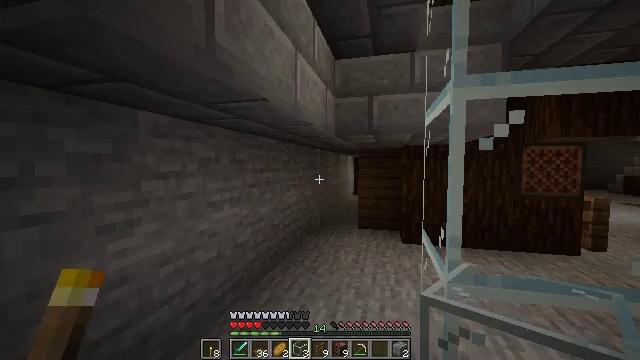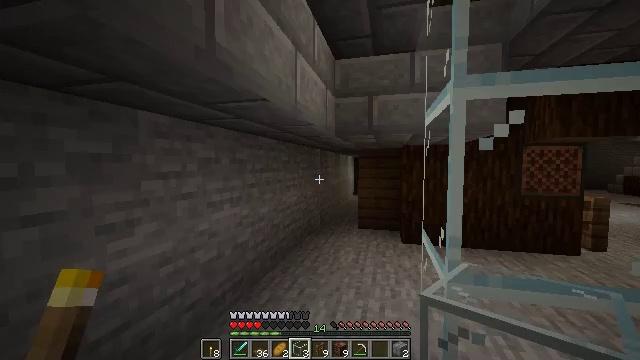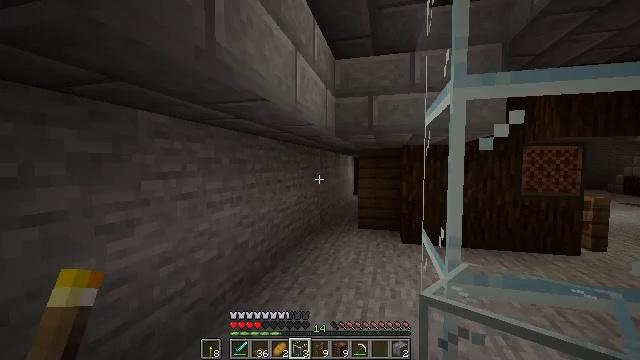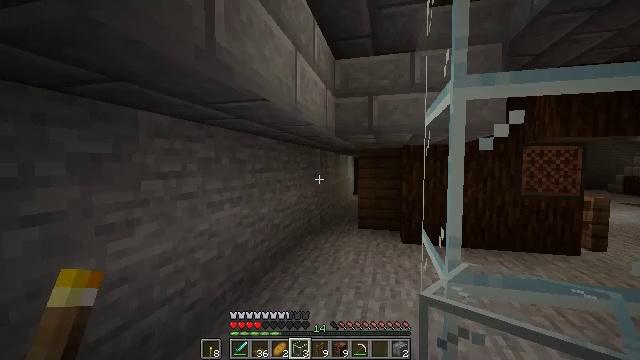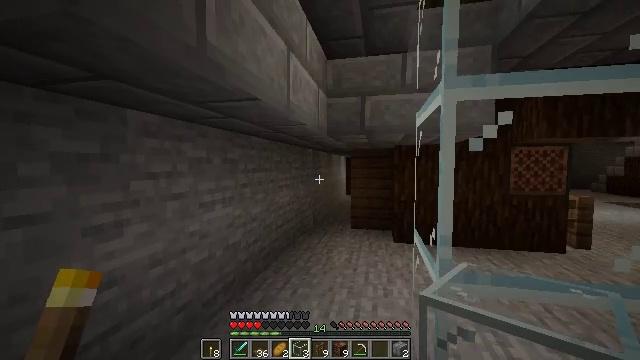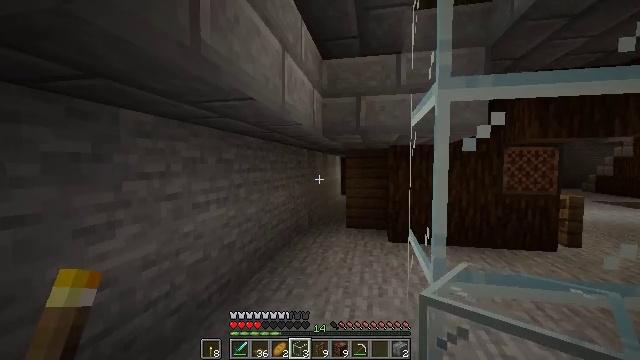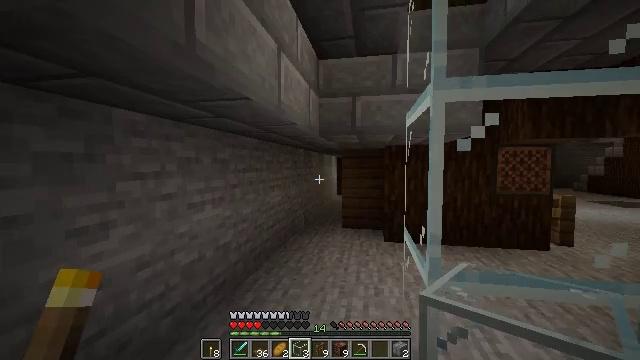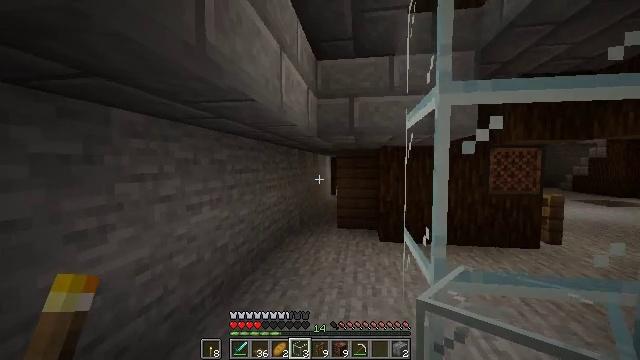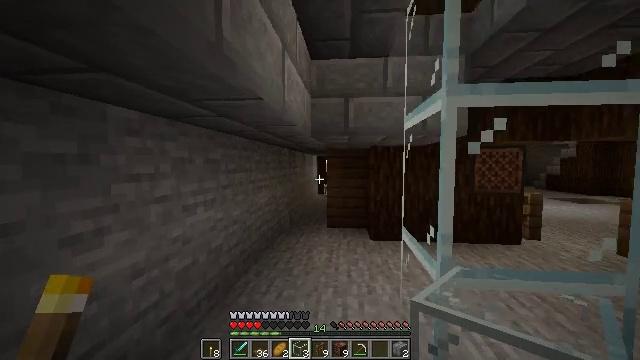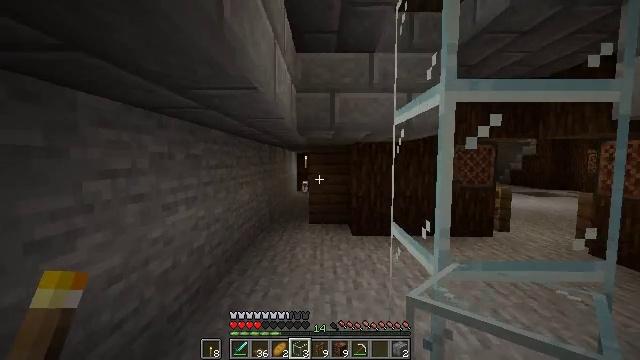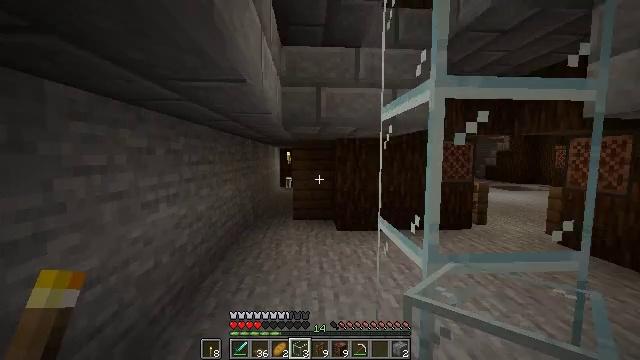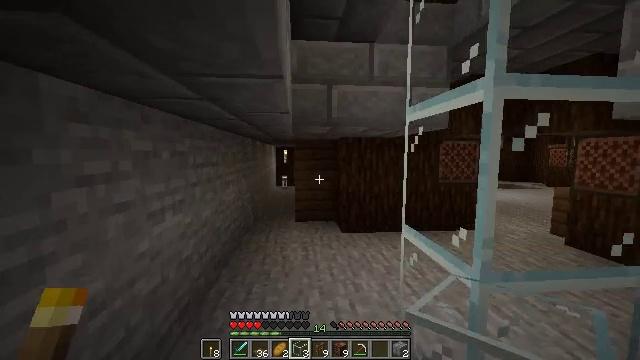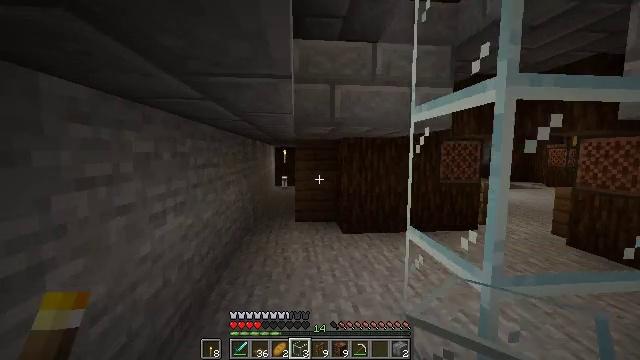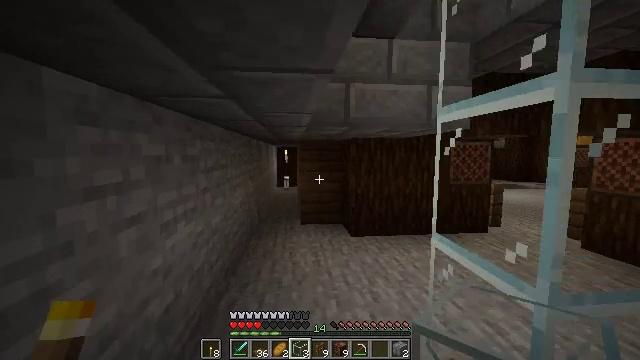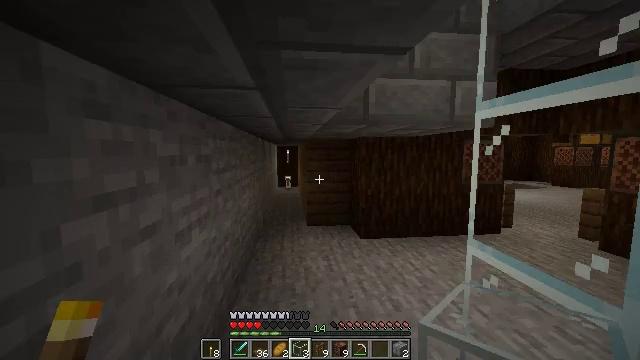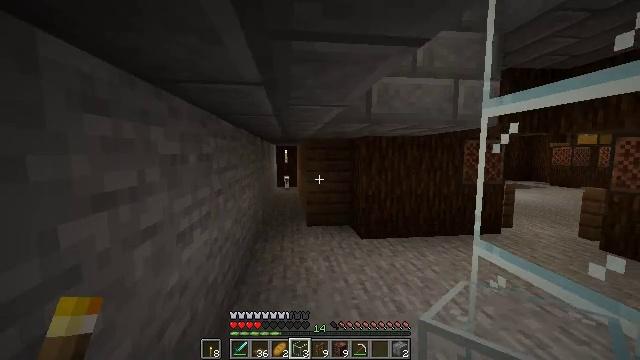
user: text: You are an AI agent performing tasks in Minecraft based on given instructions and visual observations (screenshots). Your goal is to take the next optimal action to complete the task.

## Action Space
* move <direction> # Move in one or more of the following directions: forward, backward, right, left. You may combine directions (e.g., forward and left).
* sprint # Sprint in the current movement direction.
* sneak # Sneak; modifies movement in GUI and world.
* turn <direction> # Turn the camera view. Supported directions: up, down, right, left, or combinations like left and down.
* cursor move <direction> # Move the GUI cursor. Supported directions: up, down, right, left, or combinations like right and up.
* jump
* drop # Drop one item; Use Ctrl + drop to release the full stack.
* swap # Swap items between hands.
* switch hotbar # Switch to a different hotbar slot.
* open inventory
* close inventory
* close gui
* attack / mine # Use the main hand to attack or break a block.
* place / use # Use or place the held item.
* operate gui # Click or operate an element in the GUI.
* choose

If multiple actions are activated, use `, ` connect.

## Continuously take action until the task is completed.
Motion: motion action
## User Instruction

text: Reclaim the spruce slab for later use.
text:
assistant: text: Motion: no_op
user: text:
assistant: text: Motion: no_op
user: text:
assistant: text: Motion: no_op
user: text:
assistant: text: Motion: turn right
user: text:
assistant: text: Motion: turn right
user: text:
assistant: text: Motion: no_op
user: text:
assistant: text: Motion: move left, turn right
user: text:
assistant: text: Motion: move left, turn right
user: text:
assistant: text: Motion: move forward and move left, turn right
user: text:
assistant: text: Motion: move forward and move left, turn right
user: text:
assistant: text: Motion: move forward and move left, turn right
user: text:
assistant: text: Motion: move forward and move left
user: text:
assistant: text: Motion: move forward and move left
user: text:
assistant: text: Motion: no_op
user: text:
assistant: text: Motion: no_op
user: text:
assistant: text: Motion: no_op
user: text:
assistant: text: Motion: no_op
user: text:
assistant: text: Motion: no_op
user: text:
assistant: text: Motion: no_op
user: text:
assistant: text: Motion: no_op
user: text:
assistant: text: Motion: no_op
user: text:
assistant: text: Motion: no_op
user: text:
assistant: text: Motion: no_op
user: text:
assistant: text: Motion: no_op
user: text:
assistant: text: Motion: no_op
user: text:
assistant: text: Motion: no_op
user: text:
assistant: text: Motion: no_op
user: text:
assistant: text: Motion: no_op
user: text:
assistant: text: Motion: no_op
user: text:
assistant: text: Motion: no_op